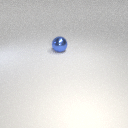
large blue metal sphere